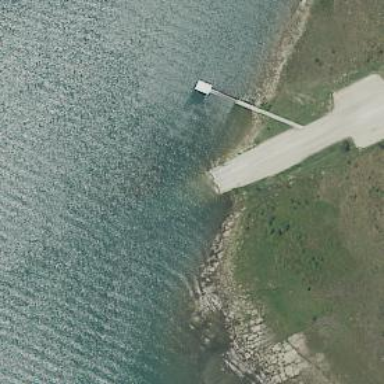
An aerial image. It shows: Slipway on leisure land.